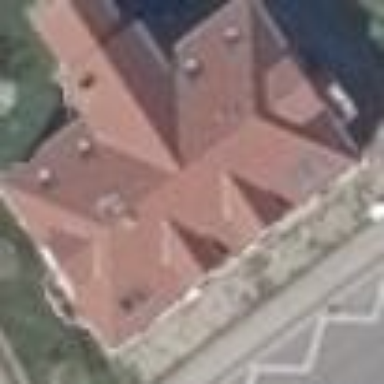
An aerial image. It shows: Building.